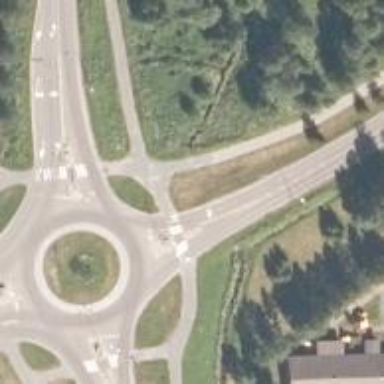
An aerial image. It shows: Asphalt footway with zebra crossing.